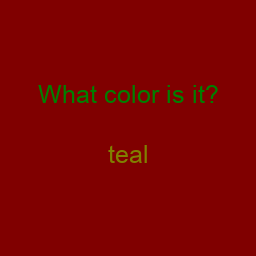
Color: olive
Color name shown: teal
Background color: maroon
Question text color: green